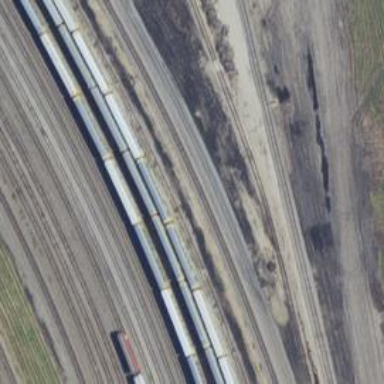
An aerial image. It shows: Railway yard.